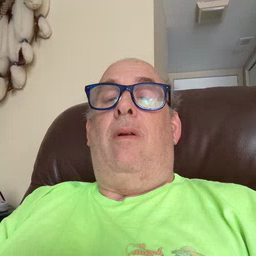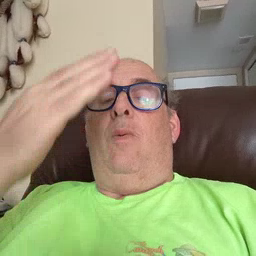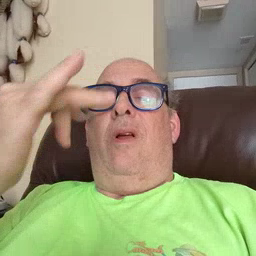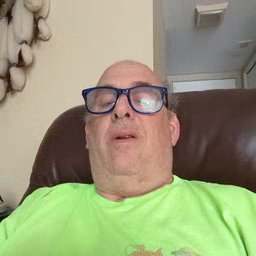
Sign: why